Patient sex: F
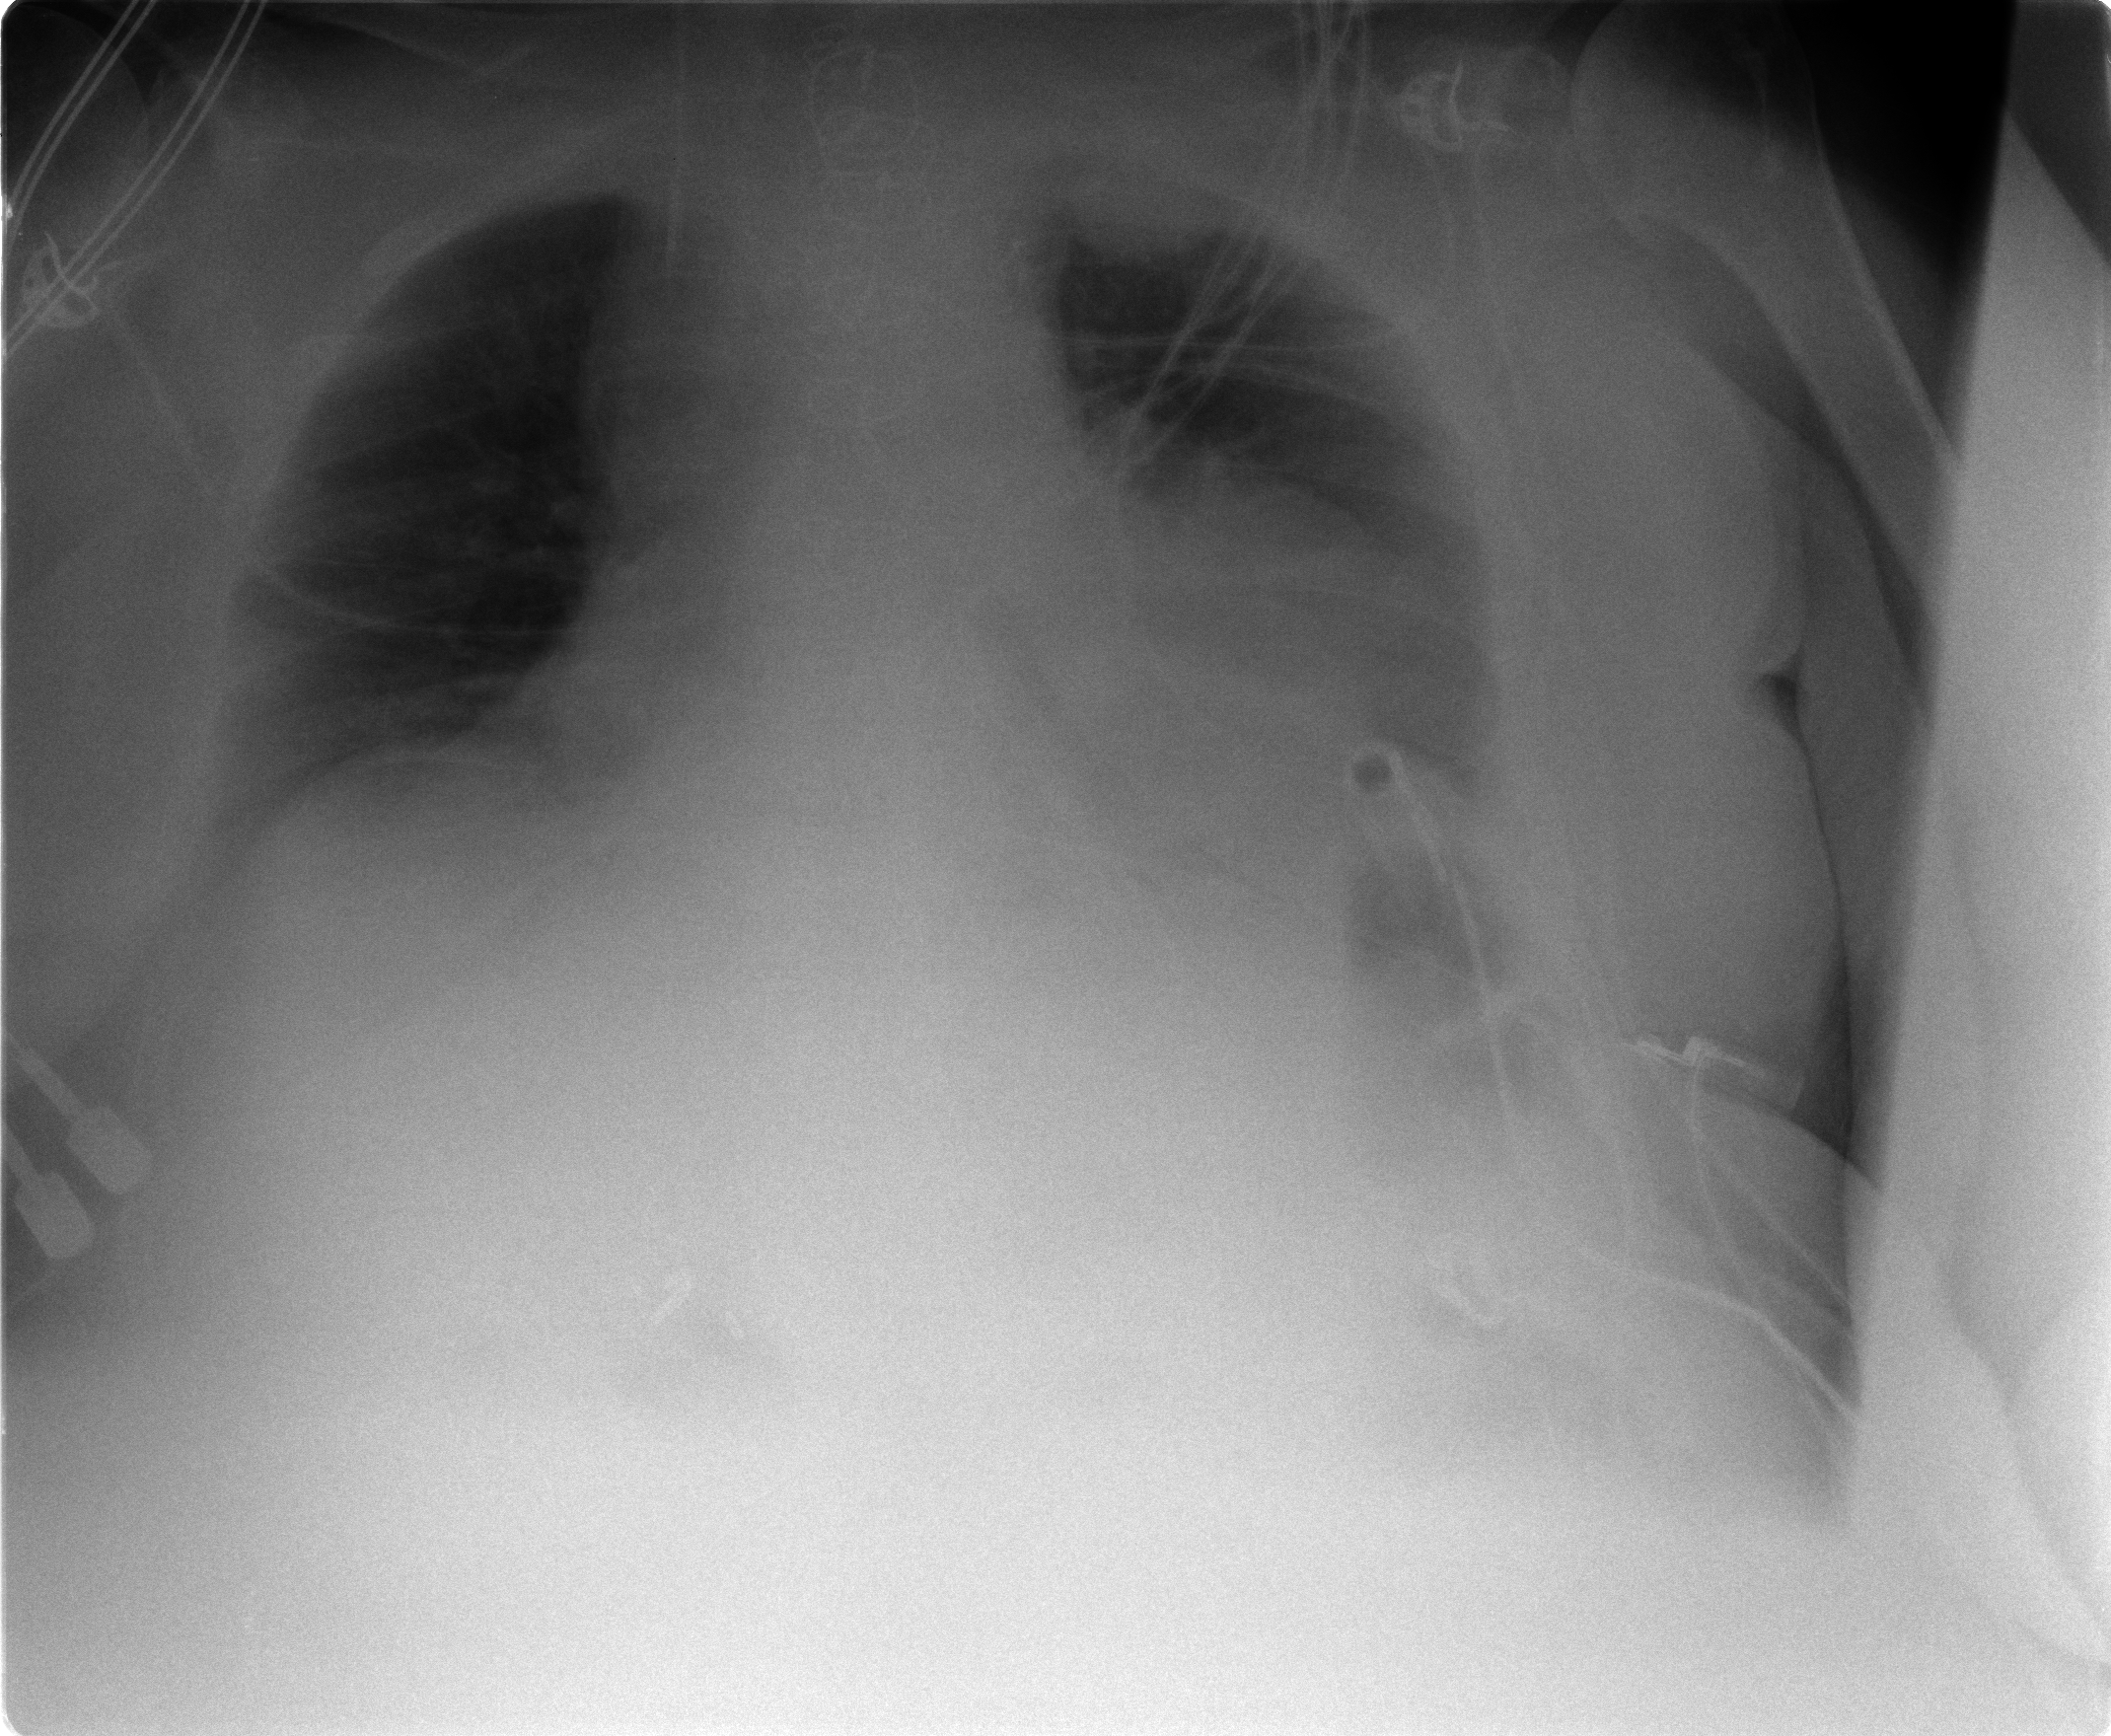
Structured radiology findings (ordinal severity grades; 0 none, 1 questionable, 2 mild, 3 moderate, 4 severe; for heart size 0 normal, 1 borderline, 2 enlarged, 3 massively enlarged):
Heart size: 2
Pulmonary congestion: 2
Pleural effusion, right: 2
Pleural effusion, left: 2
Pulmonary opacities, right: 0
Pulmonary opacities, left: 0
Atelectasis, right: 2
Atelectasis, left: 2